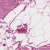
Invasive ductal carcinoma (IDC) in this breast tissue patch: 0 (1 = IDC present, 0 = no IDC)